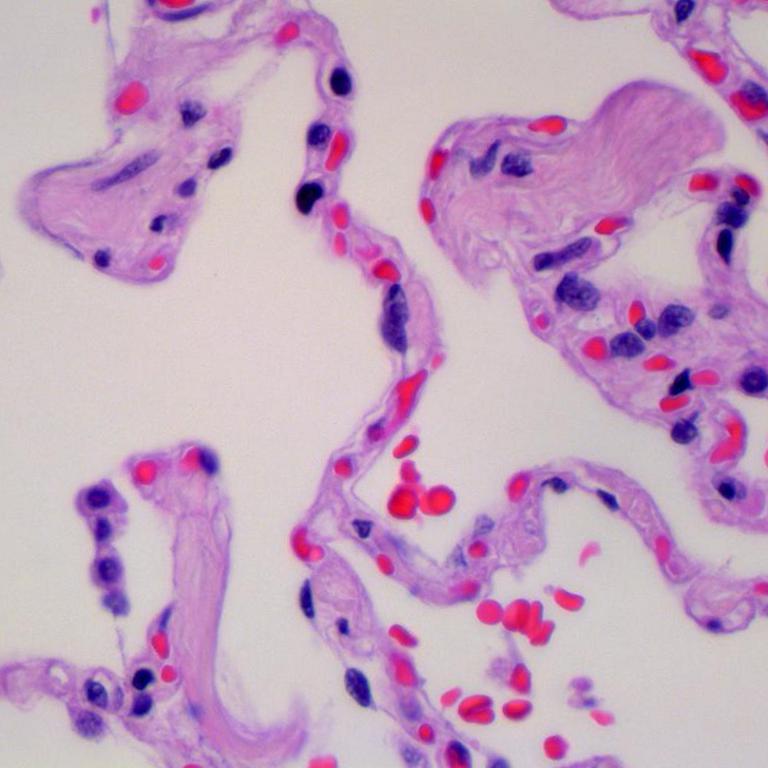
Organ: lung
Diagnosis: benign